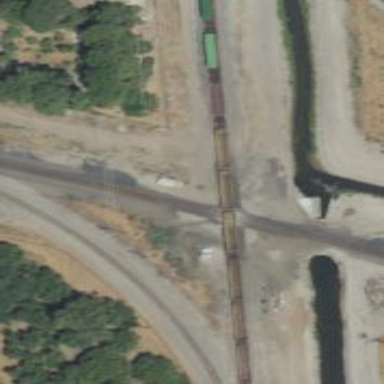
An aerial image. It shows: Railway crossing.